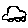
Label: car